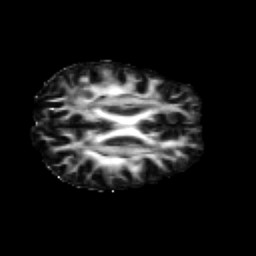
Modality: FA
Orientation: axial
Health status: healthy
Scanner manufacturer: siemens
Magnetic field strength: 3 T
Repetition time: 10 s
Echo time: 0.092 s